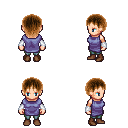
a pixel art fantasy rpg character, female body template, human, light skin, chain tabard jacket, teal pants, brown plain hairstyle, white cloth bracers, brown shoes, four views (front, back, left, right), 2x2 character sprite sheet, small pixel art, hard edges, no anti-aliasing